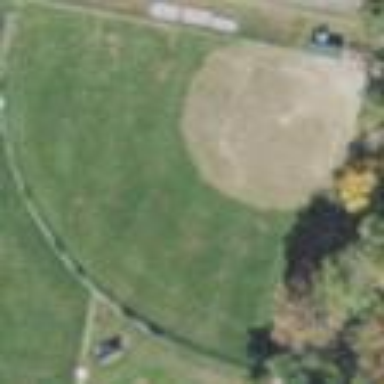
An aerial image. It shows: Baseball pitch for leisure land activities.